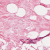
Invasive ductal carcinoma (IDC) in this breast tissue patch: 0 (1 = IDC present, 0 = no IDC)